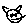
Label: cat